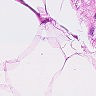
Metastatic tissue present: no